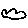
Label: cloud